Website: lowes
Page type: billing-address
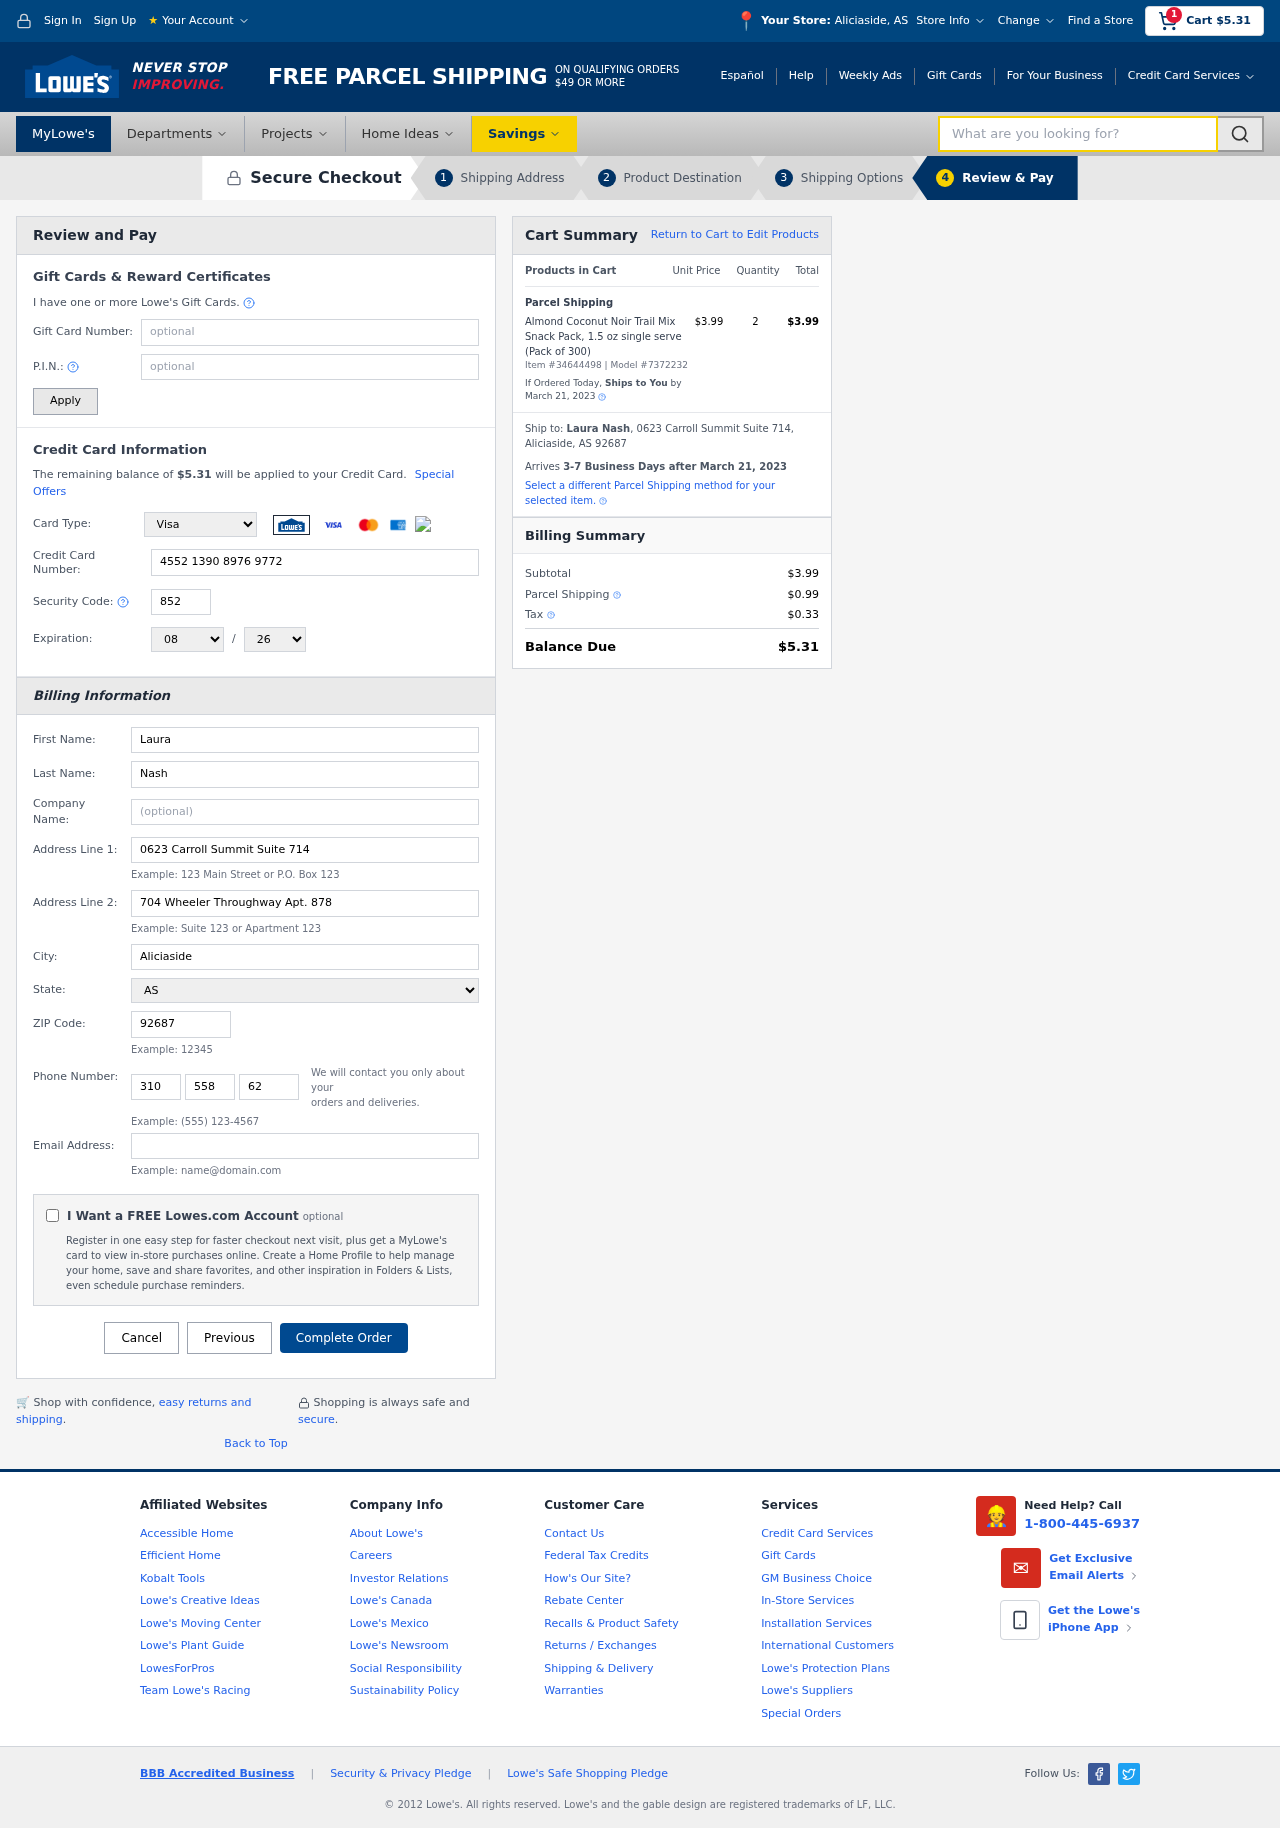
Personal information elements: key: PII_CARD_CVV
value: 852
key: PII_CARD_EXPIRY_MONTH
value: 08
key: PII_CARD_EXPIRY_YEAR
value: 26
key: PII_CARD_NUMBER
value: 4552 1390 8976 9772
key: PII_CARD_TYPE
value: Visa
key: PII_CITY
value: Aliciaside
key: PII_CITY_STATE
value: Aliciaside, AS
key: PII_EMAIL
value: lauranash@gmail.com
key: PII_FIRSTNAME
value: Laura
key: PII_FULLNAME
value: Laura Nash
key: PII_LASTNAME
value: Nash
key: PII_PHONE_AREA
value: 310
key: PII_PHONE_PREFIX
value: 558
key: PII_PHONE_SUFFIX
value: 6277
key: PII_POSTCODE
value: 92687
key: PII_STATE
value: AS
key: PII_STREET
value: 0623 Carroll Summit Suite 714
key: PII_STREET2
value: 704 Wheeler Throughway Apt. 878
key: PII_CITY_STATE_ZIP
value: Aliciaside, AS 92687
Product elements: key: PRODUCT1_NAME
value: Almond Coconut Noir Trail Mix Snack Pack, 1.5 oz single serve (Pack of 300)
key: PRODUCT1_PRICE
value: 3.99
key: PRODUCT1_QUANTITY
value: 2
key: PRODUCT_ITEM_NUMBER
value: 34644498
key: PRODUCT_MODEL_NUMBER
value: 7372232
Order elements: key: ORDER_SUBTOTAL
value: $5.31
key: ORDER_TOTAL
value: $5.31
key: ORDER_SHIPPING_DATE
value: March 21, 2023
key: ORDER_SUBTOTAL
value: $3.99
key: ORDER_DELIVERY_DATE
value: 3-7 Business Days after March 21, 2023
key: ORDER_SHIPPING_DATE2
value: March 21, 2023
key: ORDER_SUBTOTAL2
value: $3.99
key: ORDER_SHIPPING_COST
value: $0.99
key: ORDER_TAX
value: $0.33
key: ORDER_TOTAL2
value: $5.31
Search elements: key: HEADER_SEARCH
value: What are you looking for?